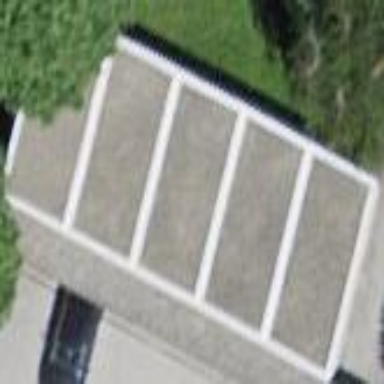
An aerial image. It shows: Group of garages.